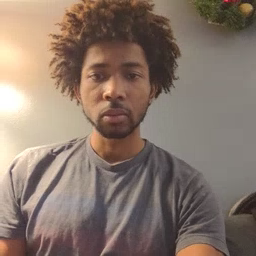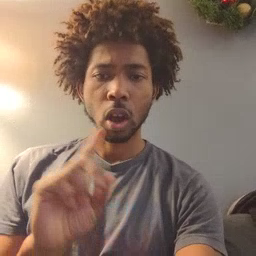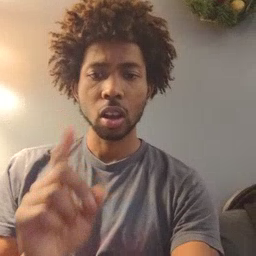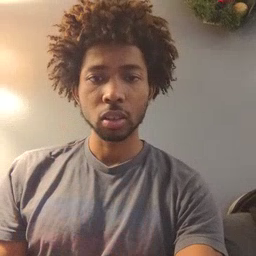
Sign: where